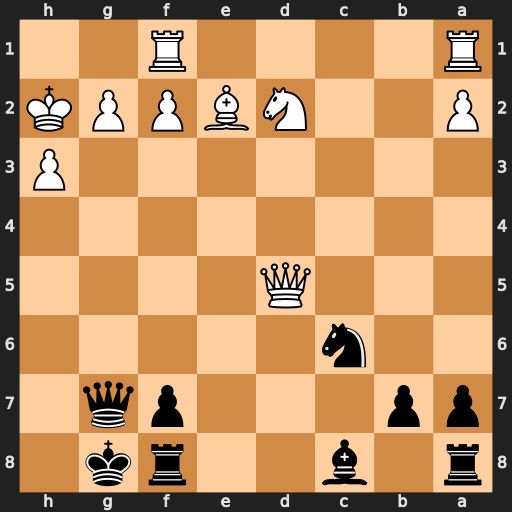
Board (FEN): r1b2rk1/pp3pq1/2n5/3Q4/8/7P/P2NBPPK/R4R2
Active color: b
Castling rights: -
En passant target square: -
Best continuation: Rd8 Qh5 Rxd2